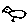
Label: bird